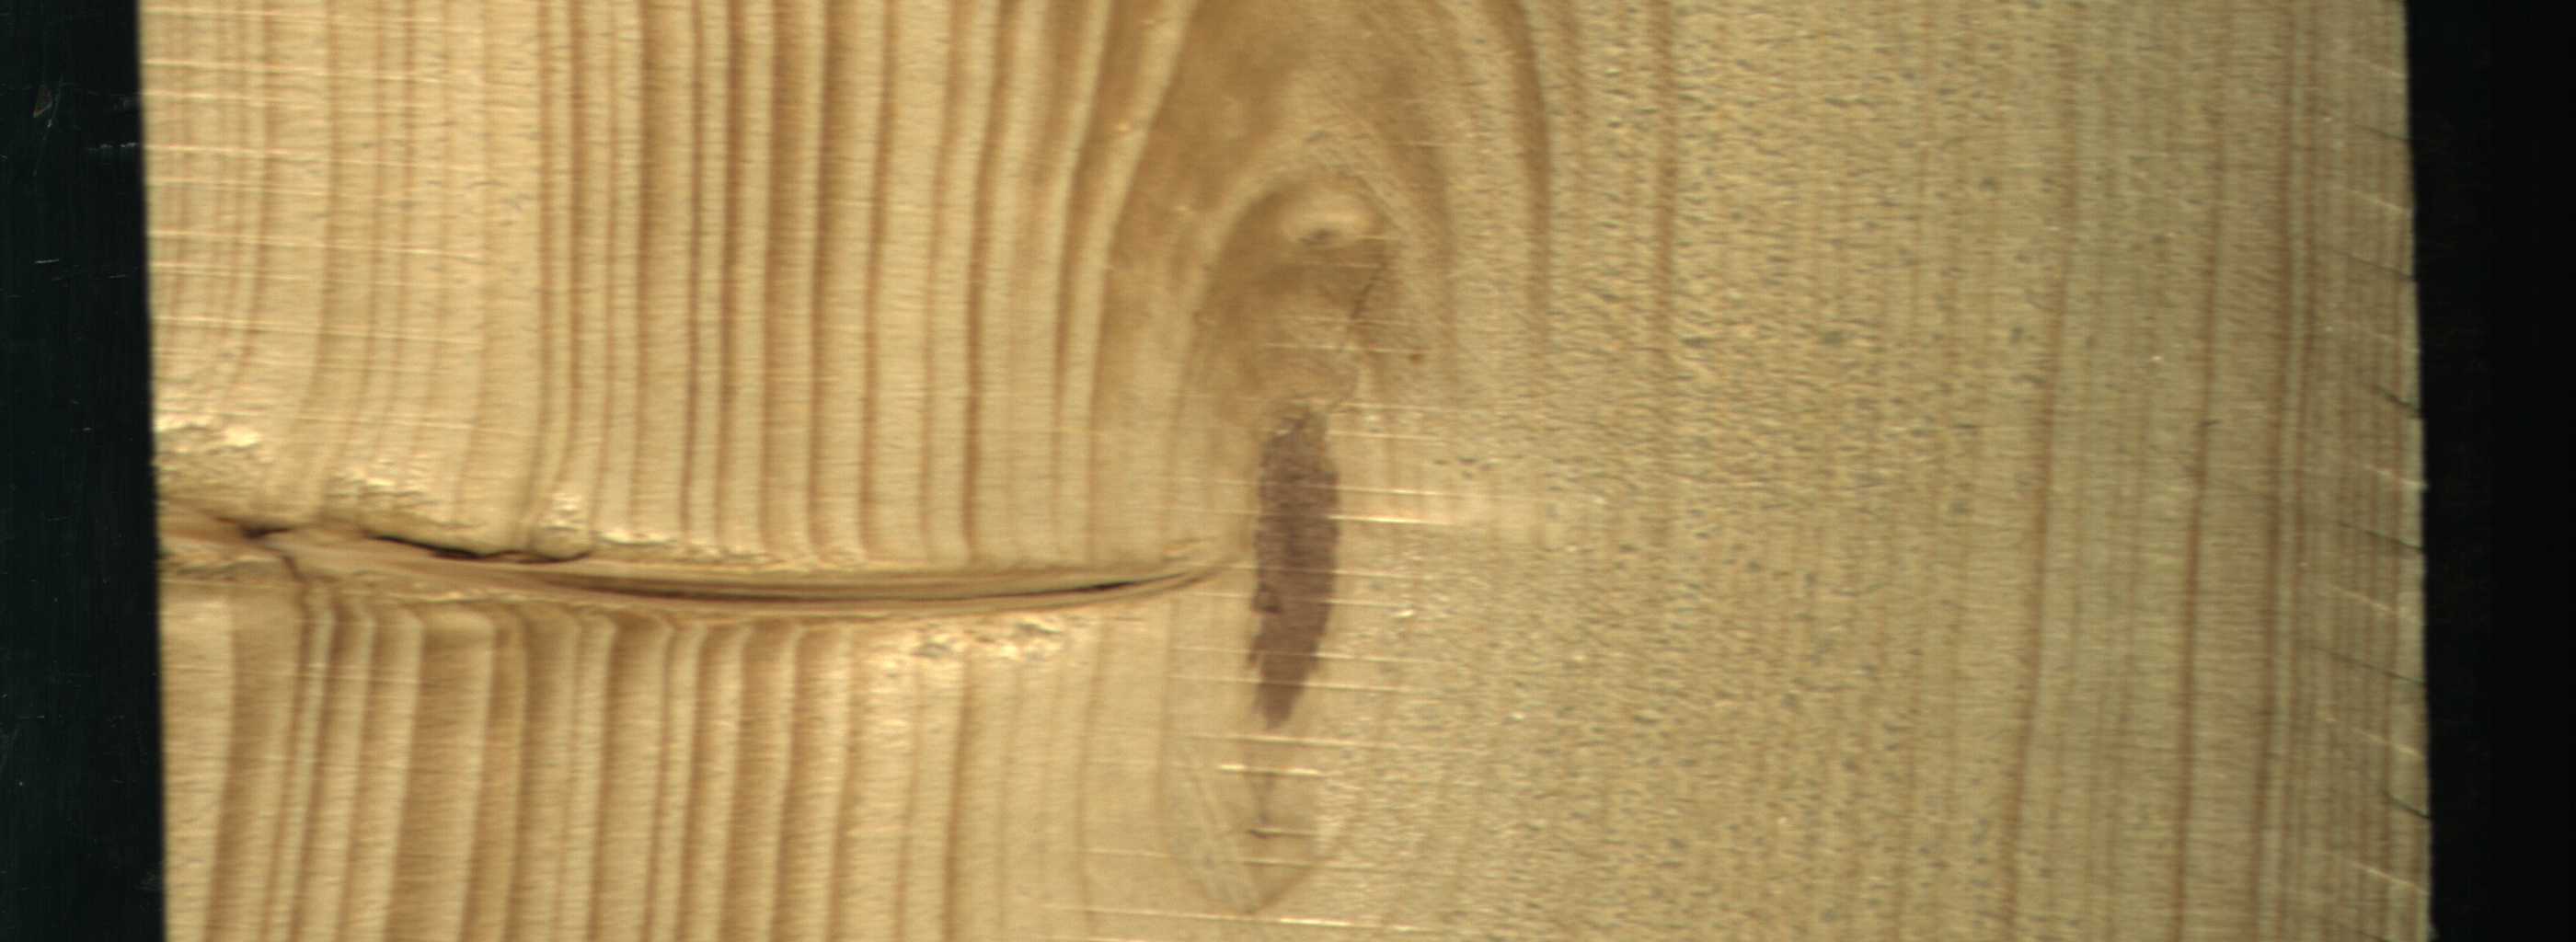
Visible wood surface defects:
Marrow
Live_Knot